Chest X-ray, PA view. Patient: 31 years old, sex F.
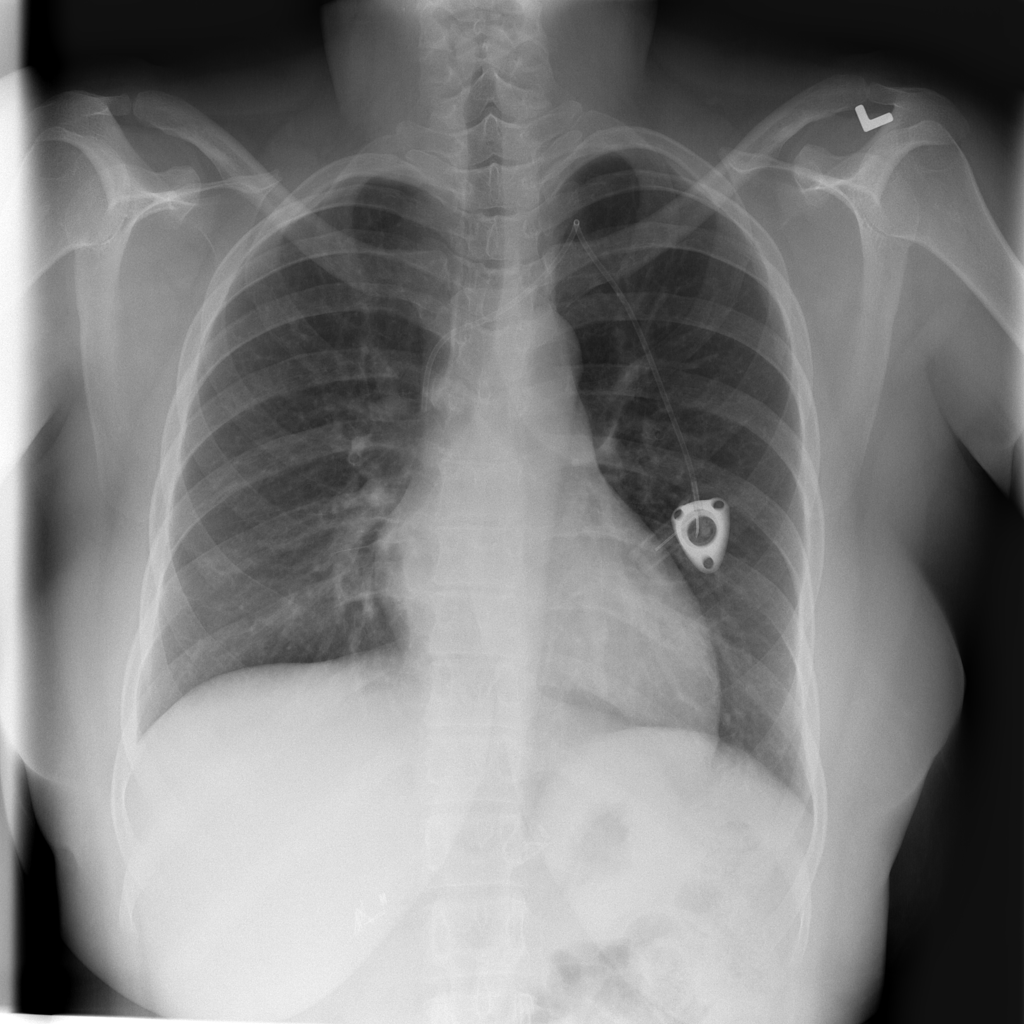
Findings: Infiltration